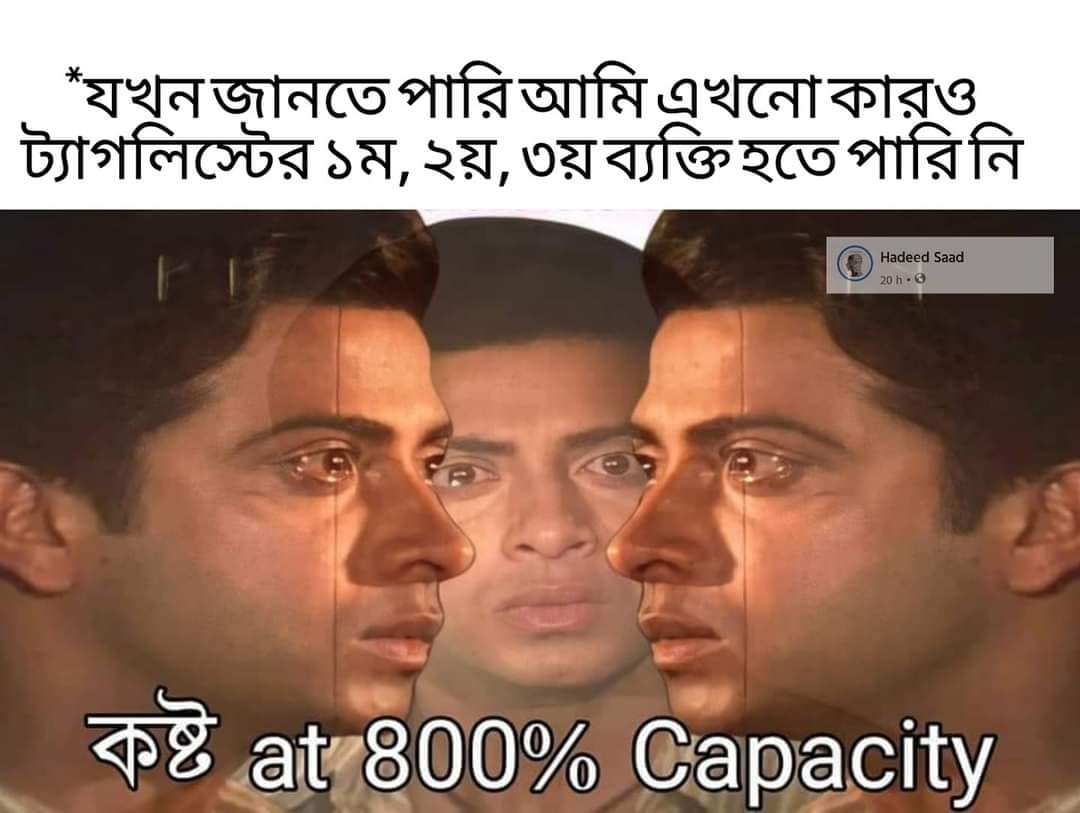
Caption: *যখন জানতে পারি আমি এখনো কারও ট্যাগলিস্টের ১ম, ২য়, ৩য় ব্যক্তি হতে পারি নি     কষ্ট at 800% Capacity
Label: non-hate